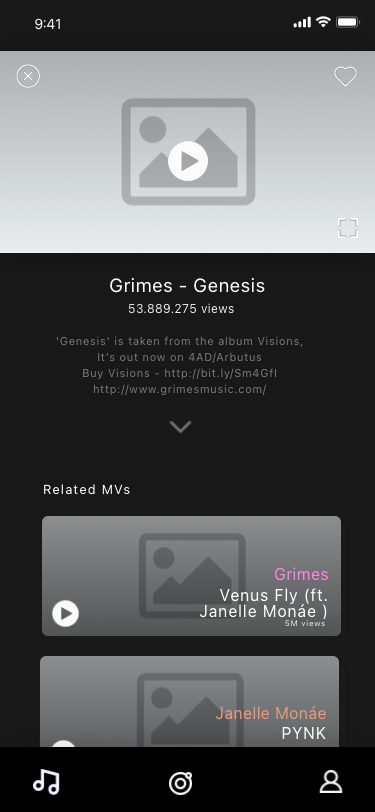
Text in this UI design:
Related MVs